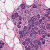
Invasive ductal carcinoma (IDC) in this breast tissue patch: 0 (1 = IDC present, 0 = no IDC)